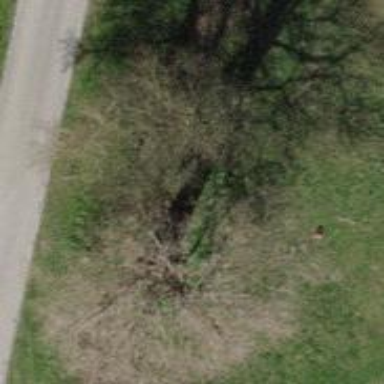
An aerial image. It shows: Deciduous Metasequoia tree with needle-leaved leaves.